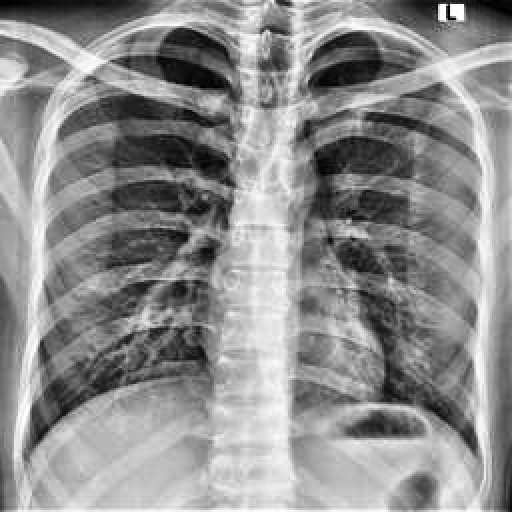
Finding: NORMAL